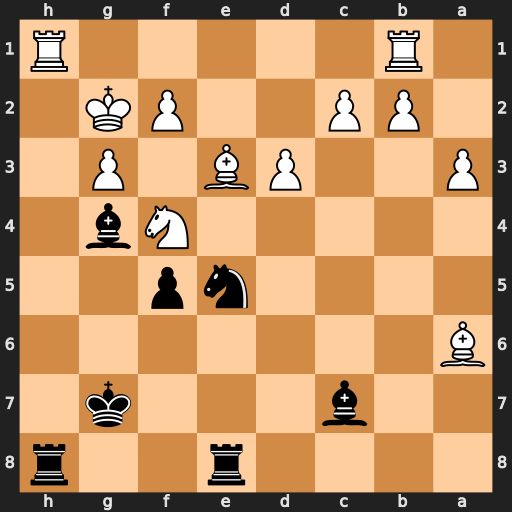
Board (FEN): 4r2r/2b3k1/B7/4np2/5Nb1/P2PB1P1/1PP2PK1/1R5R
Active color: b
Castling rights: -
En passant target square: -
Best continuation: Bf3+ Kf1 Rxh1#